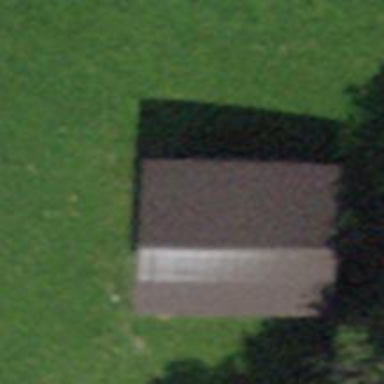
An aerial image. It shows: Barn.